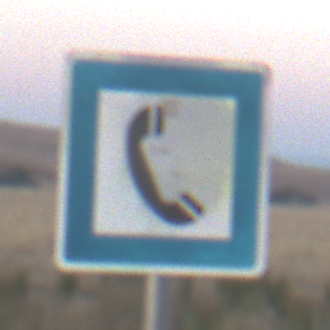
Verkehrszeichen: Fernsprecher
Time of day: SunriseSunset
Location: Outdoor (Nature)
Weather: Clear
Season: Winter
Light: Natural